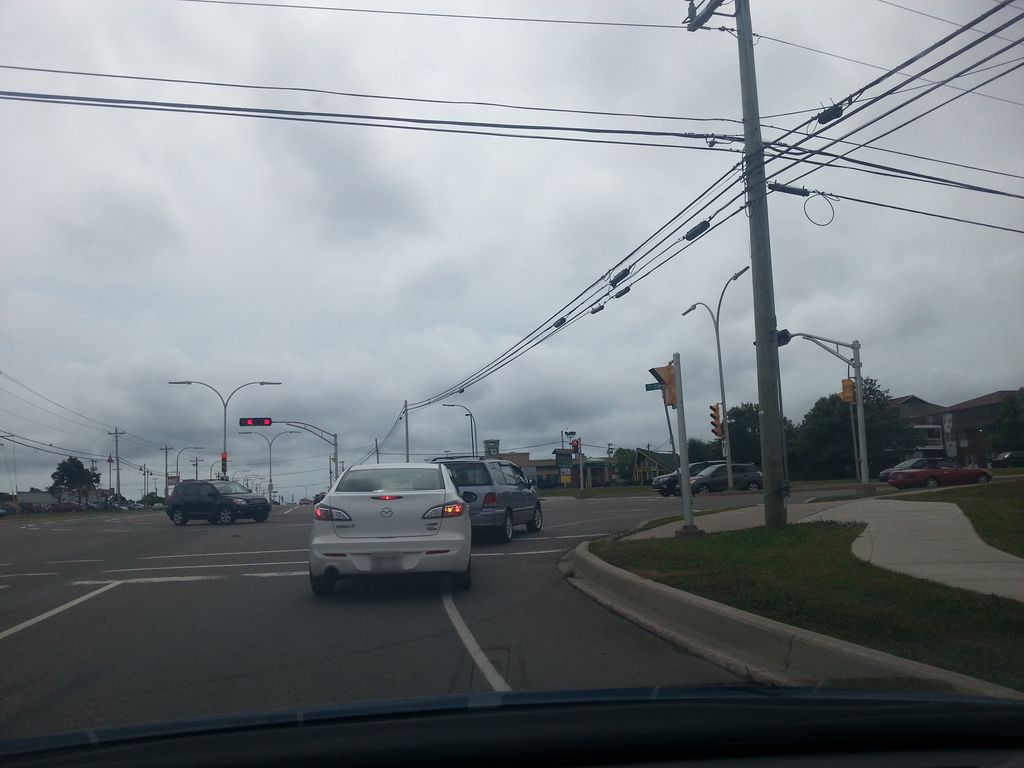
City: charlottetown